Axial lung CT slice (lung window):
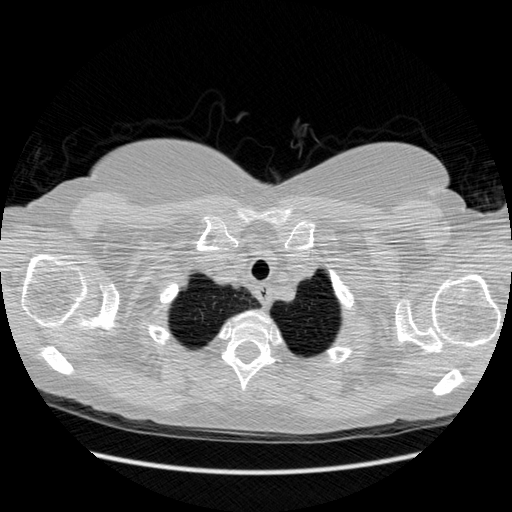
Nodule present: no